Question: I'm working on an AI assistant, and for text-to-speech recognition in Python I used google, but it's way to slow and not really accurate. So I created an account in IBM and get text-to-speech credentials, but as you can see the format asks for the input, username and password but IBM migrated to API keys.
I don't know what should I put in username and password since I only have the key.
What should I put there?

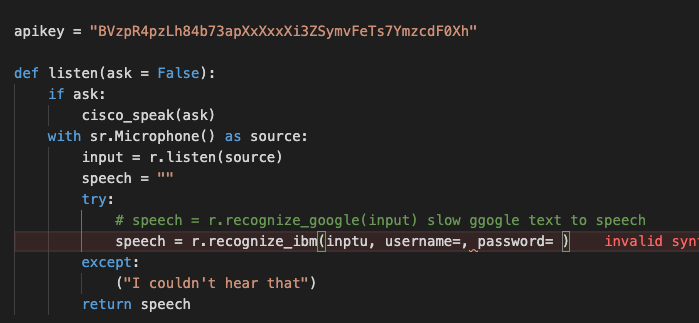
Answer: In general, there is a new IAM Authenticator wrapper / package / module which handles authentication for the services. You can see the IAM Authenticator in this <URL>.
If you happen to use some API which requires username and password, then use as username and the API key as password.